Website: ulta-beauty
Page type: billing-address
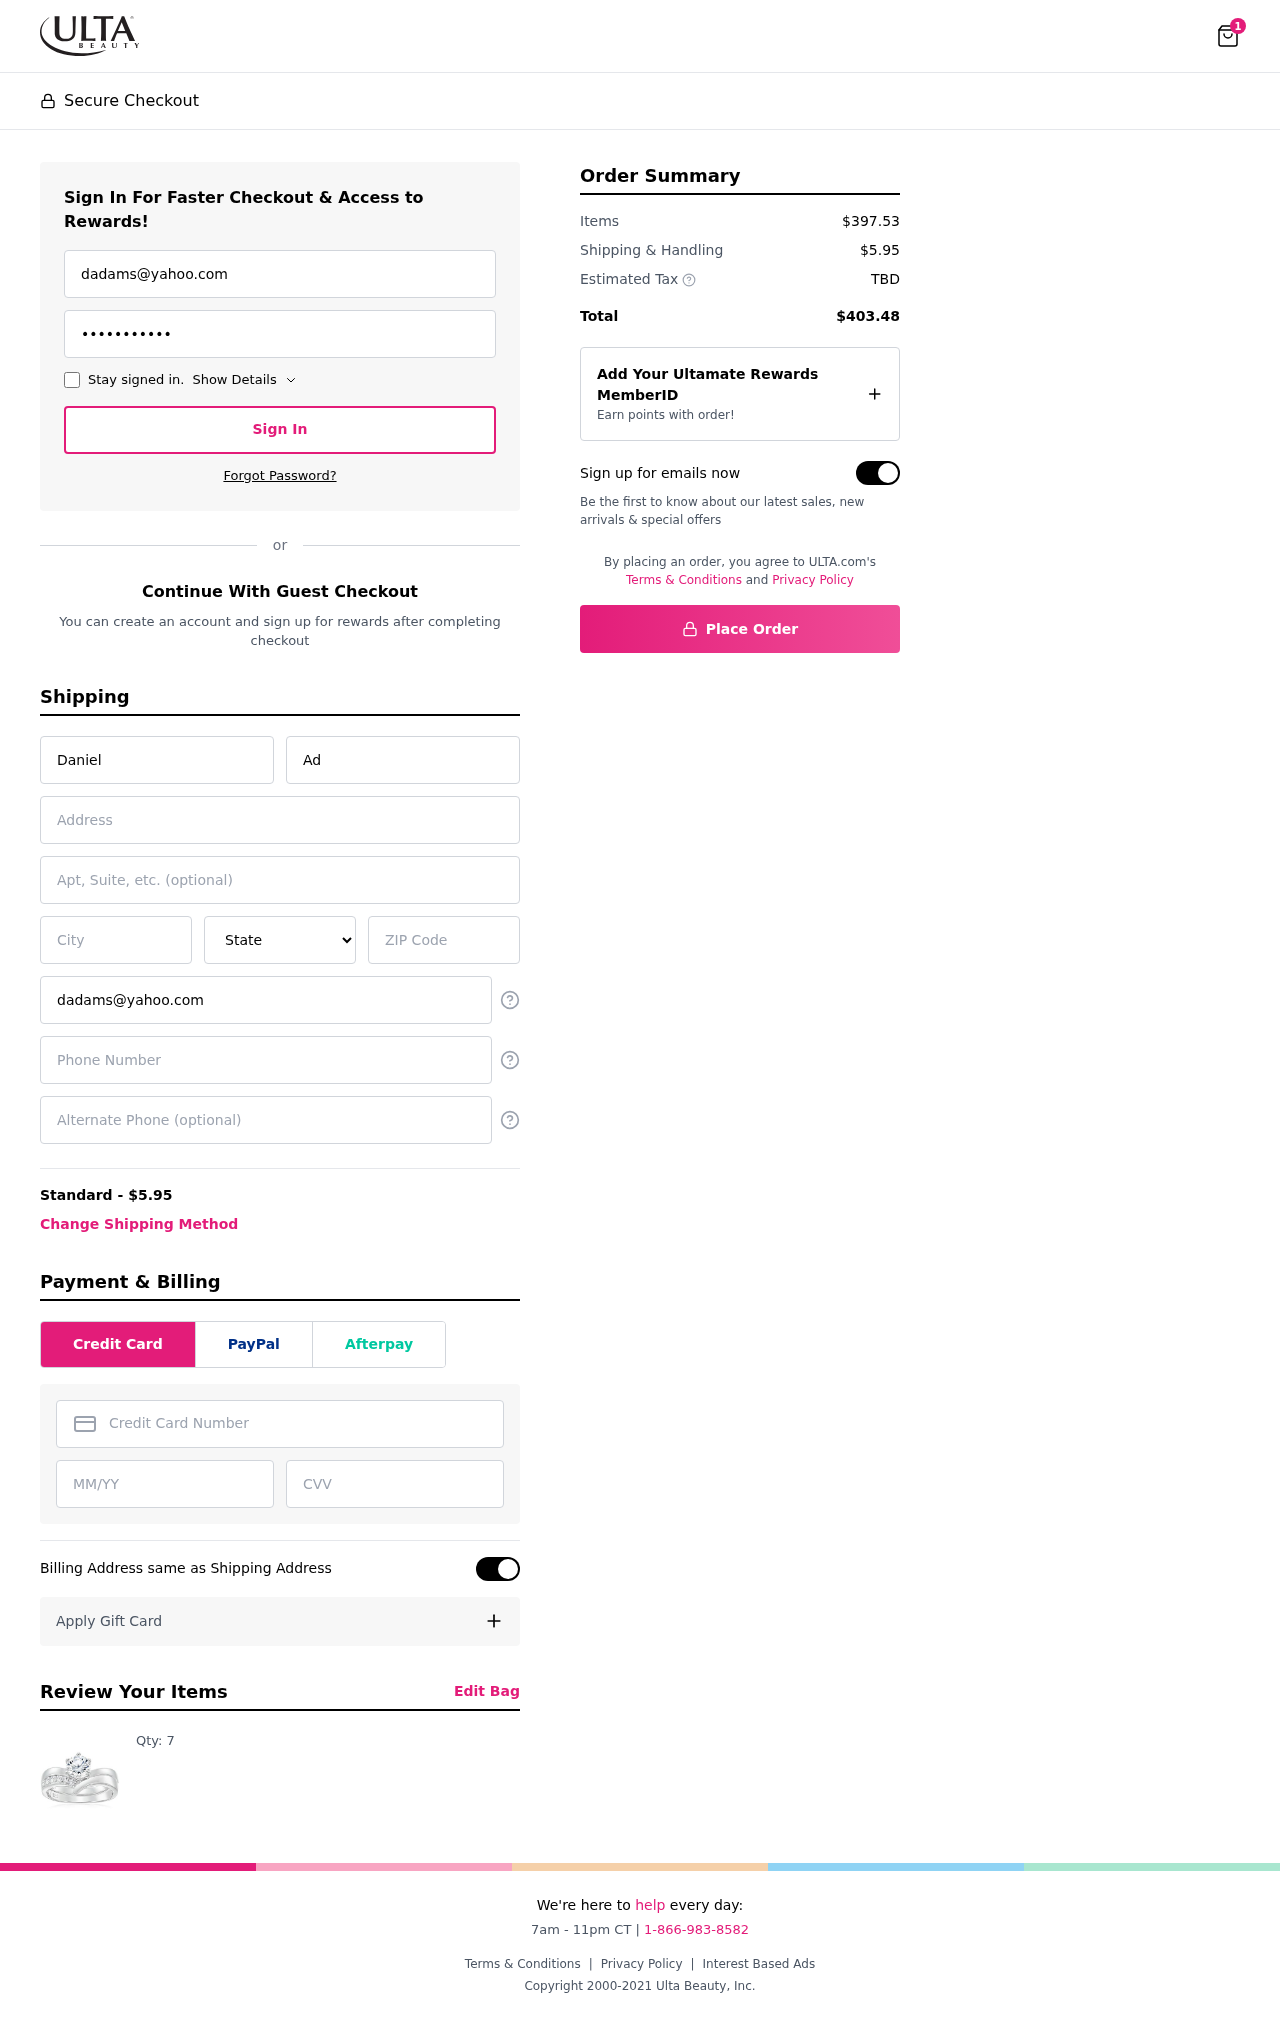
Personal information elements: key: PII_STATE
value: Louisiana
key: PII_EMAIL
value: dadams@yahoo.com
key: PII_FIRSTNAME
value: Daniel
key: PII_LASTNAME
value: Adams
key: PII_STREET
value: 446 Smith Ways Suite 043
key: PII_STREET2
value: Apt. 271
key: PII_CITY
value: East Caroline
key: PII_POSTCODE
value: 51953
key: PII_PHONE
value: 3176591953
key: PII_ALT_PHONE
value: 9376745366
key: PII_CARD_NUMBER
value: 3737 9917 3488 921
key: PII_CARD_EXPIRY
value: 05/29
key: PII_CARD_CVV
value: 8684
Product elements: key: PRODUCT1_QUANTITY
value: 7
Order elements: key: ORDER_NUM_ITEMS
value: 1
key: ORDER_SHIPPING_COST
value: $5.95
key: ORDER_SUBTOTAL
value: $397.53
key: ORDER_TOTAL
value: $403.48